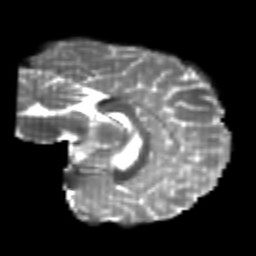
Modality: T2w
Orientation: sagittal
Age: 21
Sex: female
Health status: healthy
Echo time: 0.074 s